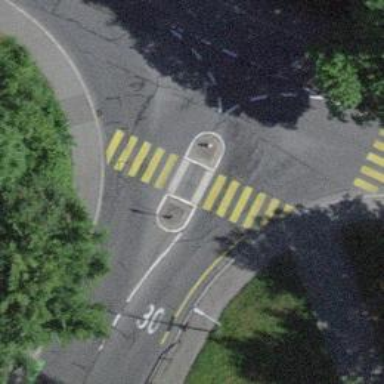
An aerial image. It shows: Uncontrolled zebra crossing with central island. The crossing is marked with zebra stripes.